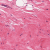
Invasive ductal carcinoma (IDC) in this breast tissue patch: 0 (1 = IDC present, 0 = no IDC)